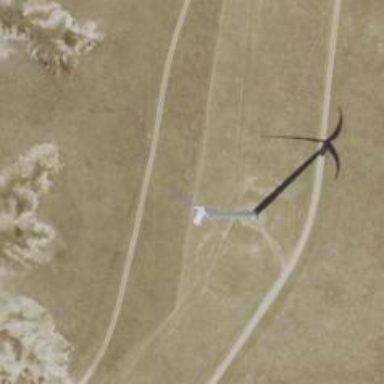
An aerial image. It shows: Wind turbine generating power.